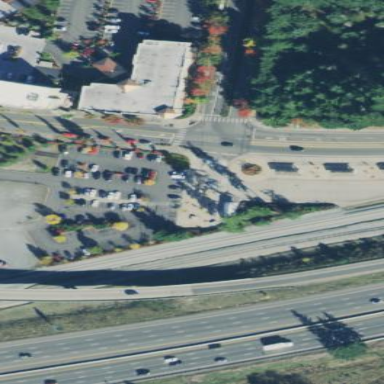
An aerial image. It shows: Parking area with asphalt surface. This is surface parking with park-and-ride facility.